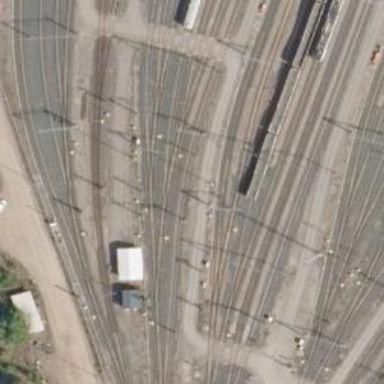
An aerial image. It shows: Rail yard with electrified contact lines for railway operations.